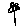
Label: flower